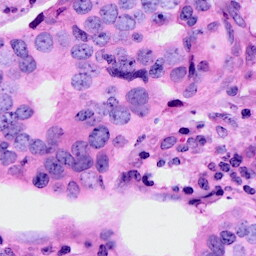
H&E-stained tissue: Breast